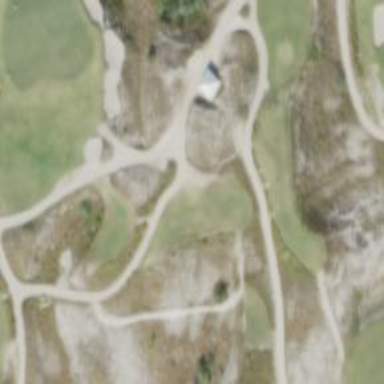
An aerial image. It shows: Path for both road and golf.